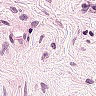
Metastatic tissue present: no